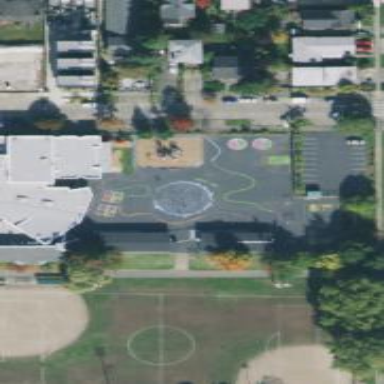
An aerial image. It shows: Schoolyard designated as leisure land.